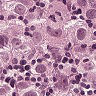
Metastatic tissue present: yes